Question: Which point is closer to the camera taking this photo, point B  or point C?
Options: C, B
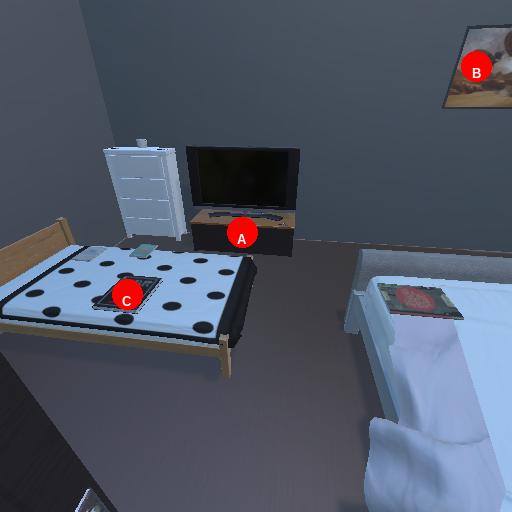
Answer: C